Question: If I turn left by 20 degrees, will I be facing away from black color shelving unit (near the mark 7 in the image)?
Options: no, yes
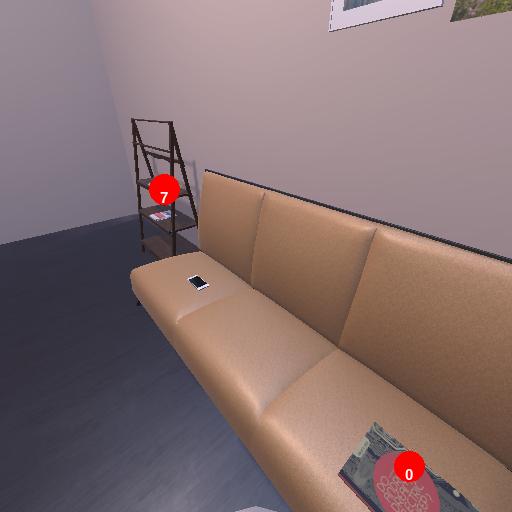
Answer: no